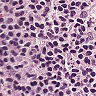
Metastatic tissue present: no